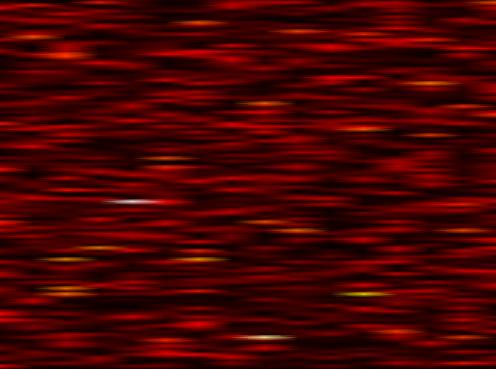
Label: UFMC